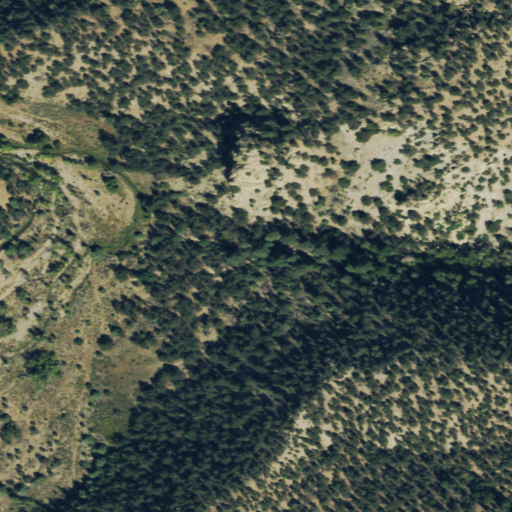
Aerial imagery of valley in Colorado named Mohawk Gulch containing evergreen forest, shrub, and woody wetlands